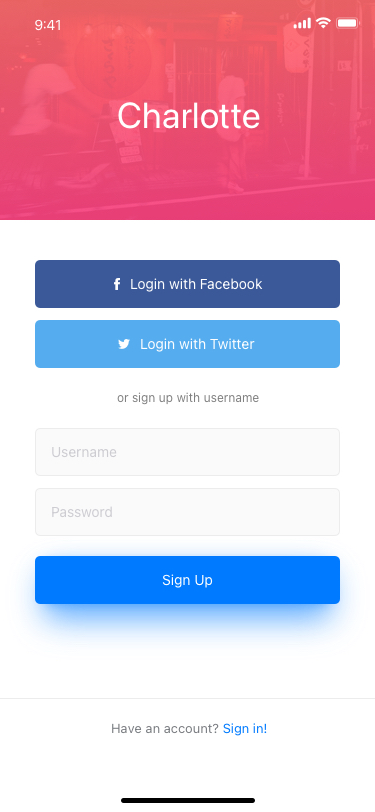
Text in this UI design:
Have an account? Sign in!
Login with Twitter
Login with Facebook
or sign up with username
Sign Up
Password
Username